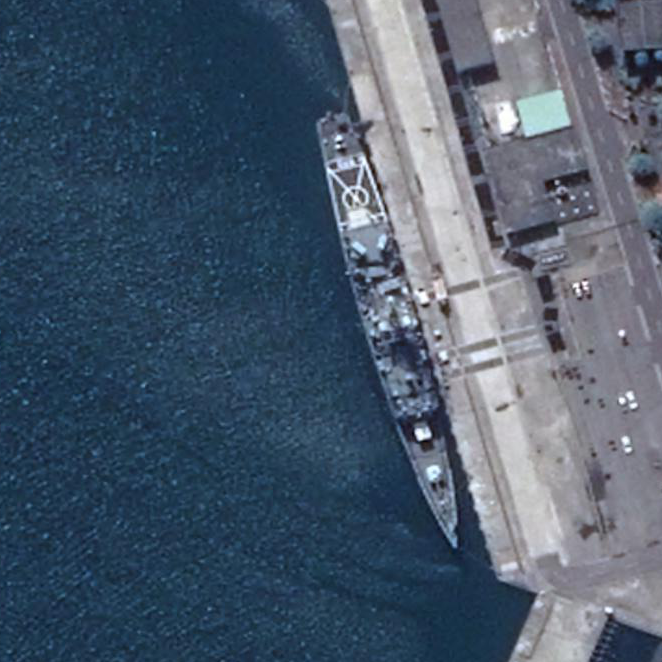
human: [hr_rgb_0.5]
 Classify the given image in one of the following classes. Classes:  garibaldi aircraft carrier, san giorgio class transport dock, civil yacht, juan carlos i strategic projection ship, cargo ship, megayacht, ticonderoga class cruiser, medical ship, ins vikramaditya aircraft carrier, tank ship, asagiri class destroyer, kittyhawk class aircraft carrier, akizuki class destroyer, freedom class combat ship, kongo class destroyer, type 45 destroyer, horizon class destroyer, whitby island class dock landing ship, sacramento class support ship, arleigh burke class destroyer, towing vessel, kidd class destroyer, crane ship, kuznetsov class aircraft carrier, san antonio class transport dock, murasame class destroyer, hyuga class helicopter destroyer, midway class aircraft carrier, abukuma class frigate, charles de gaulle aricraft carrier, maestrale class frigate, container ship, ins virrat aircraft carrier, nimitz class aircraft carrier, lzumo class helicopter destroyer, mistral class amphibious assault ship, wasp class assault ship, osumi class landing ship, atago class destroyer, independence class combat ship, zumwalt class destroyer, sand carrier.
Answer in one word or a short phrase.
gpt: Kidd class destroyer